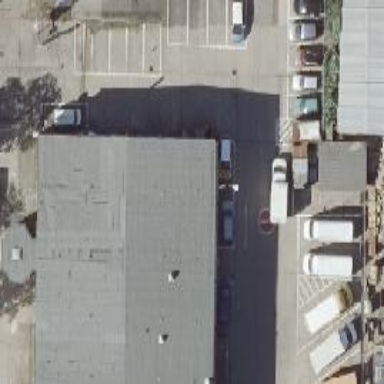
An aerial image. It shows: Car repair shop.